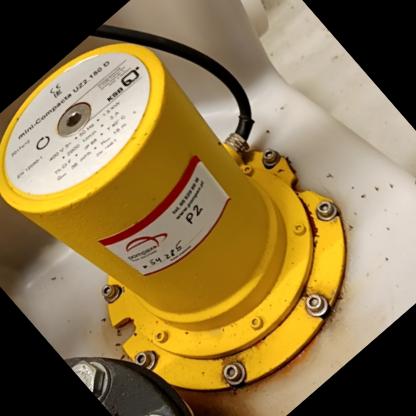
Klasa: tabliczka-znamionowa